Question: I'm trying to test my Tigase XMPP server with tsung (load test).
The tsung read a list of 'username;password' from .csv file.
For basic test the .csv file contains only 3 users: user1, user2 and user3.
In the tsung.xml configuration file I configure 12.5 connection per second, and each connection stay alive 2000 second.
I have few question:
1. If I have only 3 users, what should the tsung do after all of the 3 are connected?
2. In the output graph (graphs-user-simultaneous) I see after a while 2000 connected user. How could it be?
3. What is the different between the red and green lines? I read somewhere that "connected" is the current connected, If it's true then what the green line means?
tsung status:
'''
Tsung is running [OK]
Current request rate: 32.59 req/sec
Current users: 415
Current connected users: 384
Current phase: 1
'''
tsung graph:

Thanks!
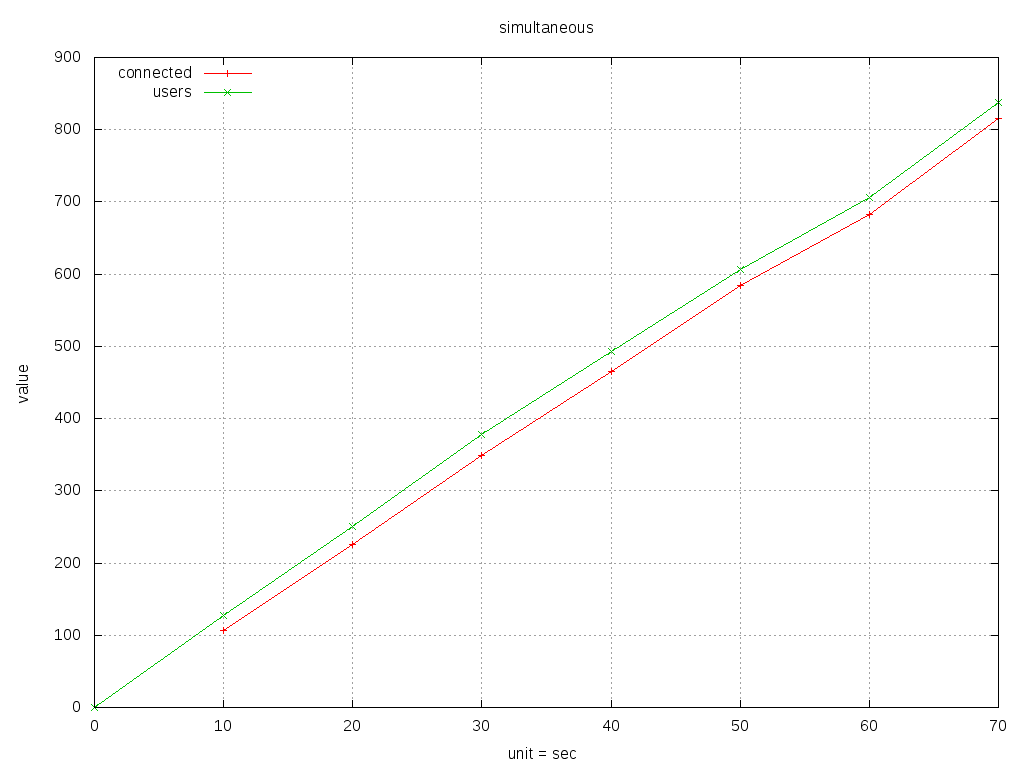
Answer: 1. if you read your file in sequential order the 4th read will get the first line
2. the number of generated user does not depends on your datas files but on what on set in the section
3. green is the number of tsung users generated, and the red the number of them with a tcp session active on the target
More info in the docs <URL>